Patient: sex M, age 24
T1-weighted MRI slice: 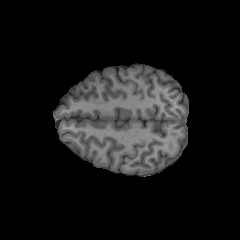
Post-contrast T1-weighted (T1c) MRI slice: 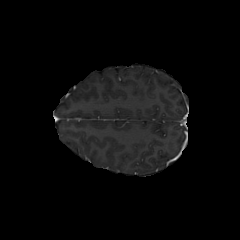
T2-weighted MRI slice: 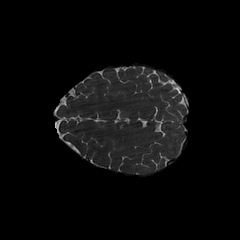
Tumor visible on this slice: no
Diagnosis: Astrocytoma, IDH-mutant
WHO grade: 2